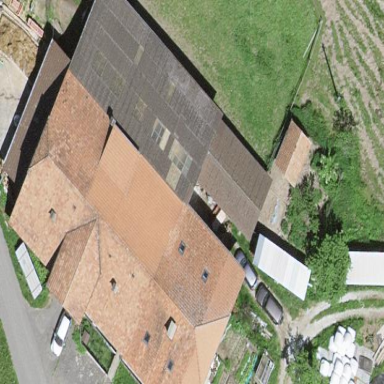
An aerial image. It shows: Farm building.